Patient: sex M, age 51
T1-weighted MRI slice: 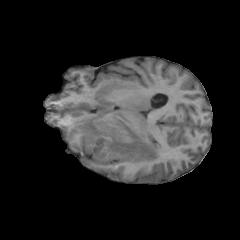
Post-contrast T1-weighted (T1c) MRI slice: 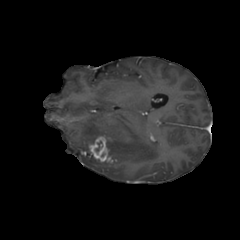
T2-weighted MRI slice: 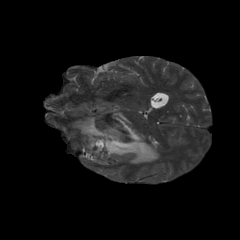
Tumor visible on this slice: yes
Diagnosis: Glioblastoma, IDH-wildtype
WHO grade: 4